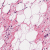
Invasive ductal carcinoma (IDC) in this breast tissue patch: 0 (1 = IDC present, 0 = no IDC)